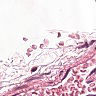
Metastatic tissue present: no